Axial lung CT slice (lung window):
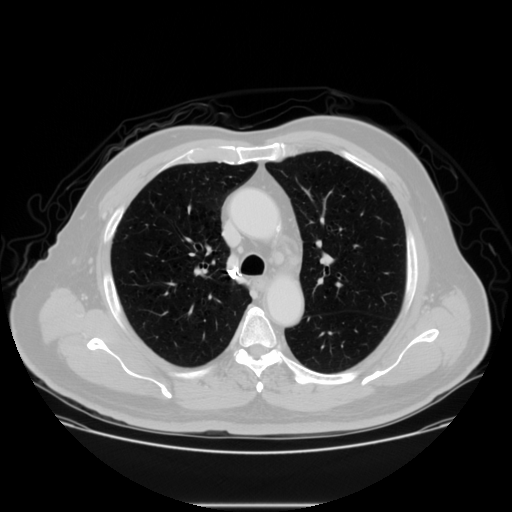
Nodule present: no